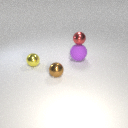
small yellow metal sphere to the left of small brown metal sphere